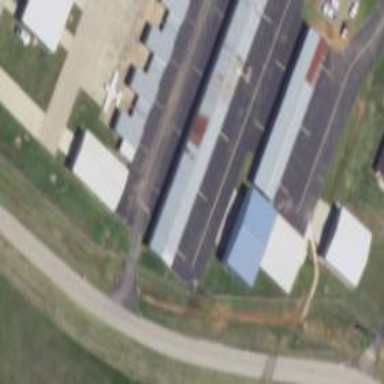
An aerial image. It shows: Hangar.